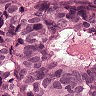
Metastatic tissue present: yes